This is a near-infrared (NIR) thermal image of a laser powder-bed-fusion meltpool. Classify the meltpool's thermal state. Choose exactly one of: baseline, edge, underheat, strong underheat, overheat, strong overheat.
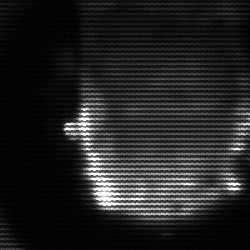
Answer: baseline